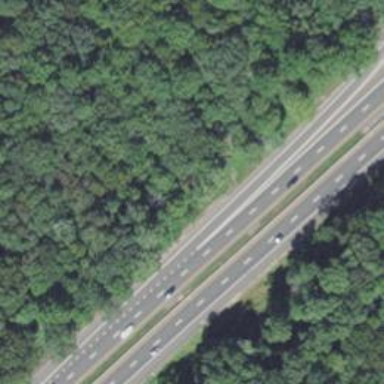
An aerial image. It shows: Asphalt motorway.